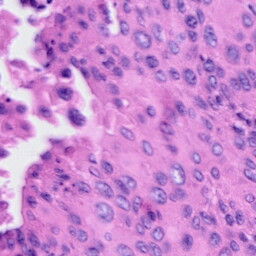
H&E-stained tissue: Cervix